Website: bh-photo
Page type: payment
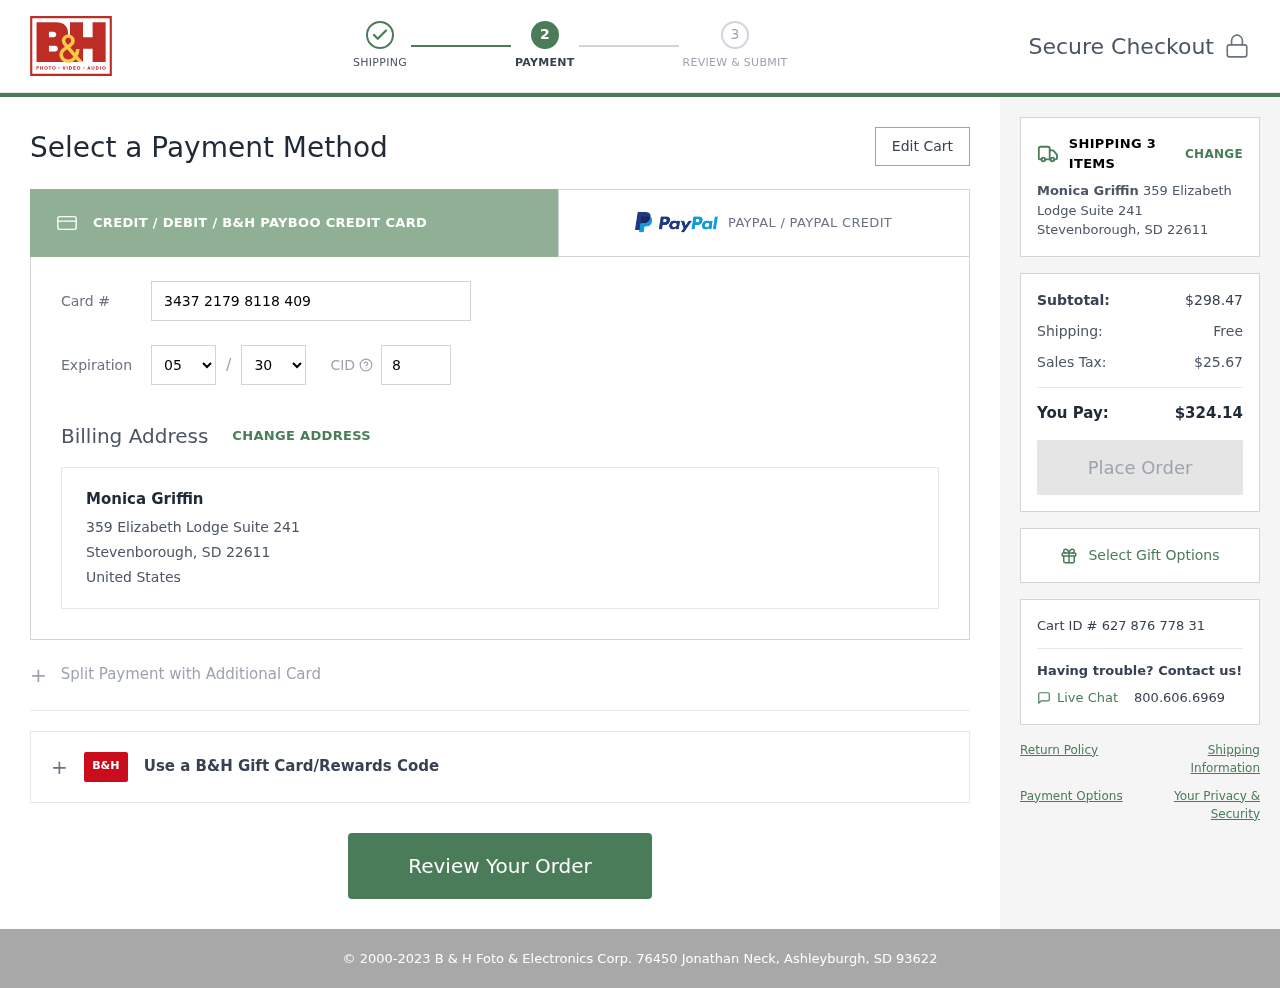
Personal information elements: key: PII_CARD_CVV
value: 8050
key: PII_CARD_EXPIRY_MONTH
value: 05
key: PII_CARD_EXPIRY_YEAR
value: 30
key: PII_CARD_NUMBER
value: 3437 2179 8118 409
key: PII_CITY_STATE_ZIP
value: Stevenborough, SD 22611
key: PII_COUNTRY
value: United States
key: PII_FULLNAME
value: Monica Griffin
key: PII_STREET
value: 359 Elizabeth Lodge Suite 241
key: PII_FULLNAME2
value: Monica Griffin
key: PII_STREET2
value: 359 Elizabeth Lodge Suite 241
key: PII_CITY_STATE_ZIP2
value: Stevenborough, SD 22611
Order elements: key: ORDER_NUM_ITEMS
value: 3
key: ORDER_SUBTOTAL
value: $298.47
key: ORDER_SHIPPING_COST
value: Free
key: ORDER_TAX
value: $25.67
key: ORDER_TOTAL
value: $324.14
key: ORDER_ID
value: Cart ID # 627 876 778 31